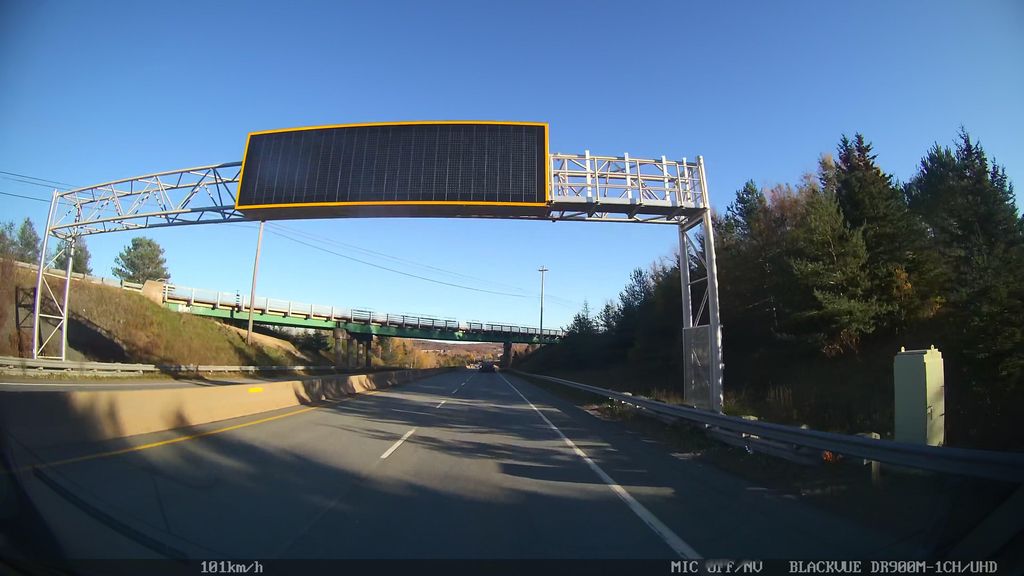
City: halifax